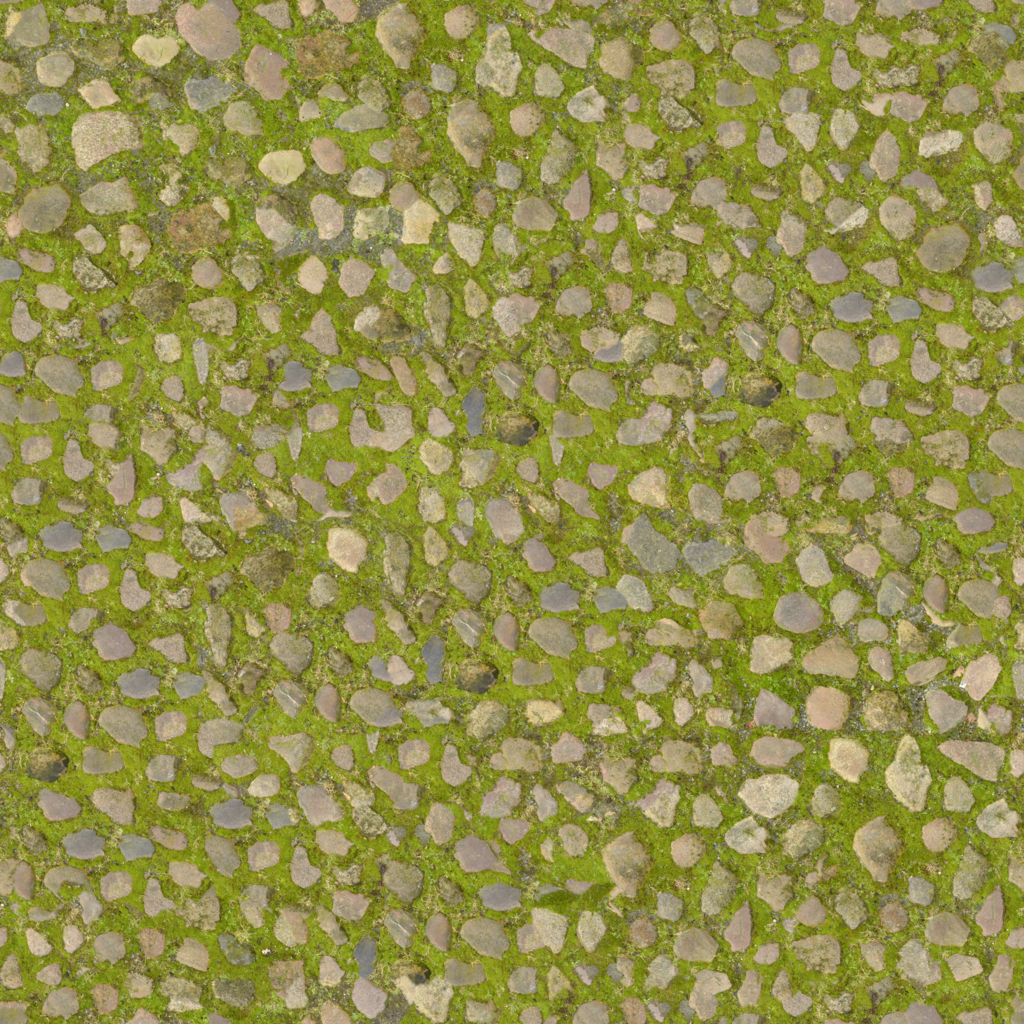
Texture map type: Color